Interaction volume radius: 5 \u00c5
Interaction volume height: 25 \u00c5
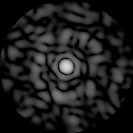
Disorder parameter: 0.8262